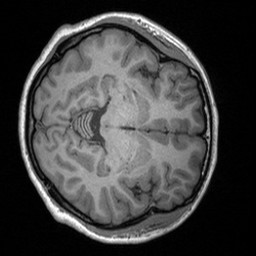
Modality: T1w
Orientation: axial
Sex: female
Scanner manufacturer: siemens
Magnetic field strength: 3 T
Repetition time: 1.9 s
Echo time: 0.00252 s